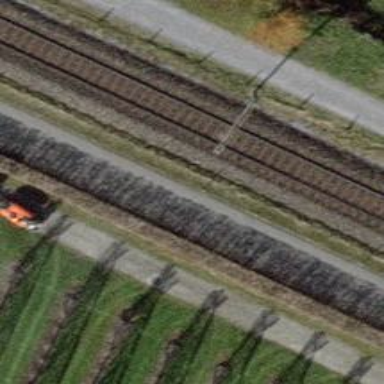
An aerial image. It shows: Solitary milestone along the railway.